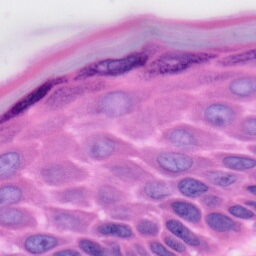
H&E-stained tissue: Skin